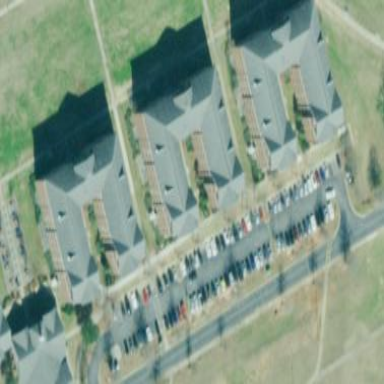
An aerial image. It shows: Dormitory building.